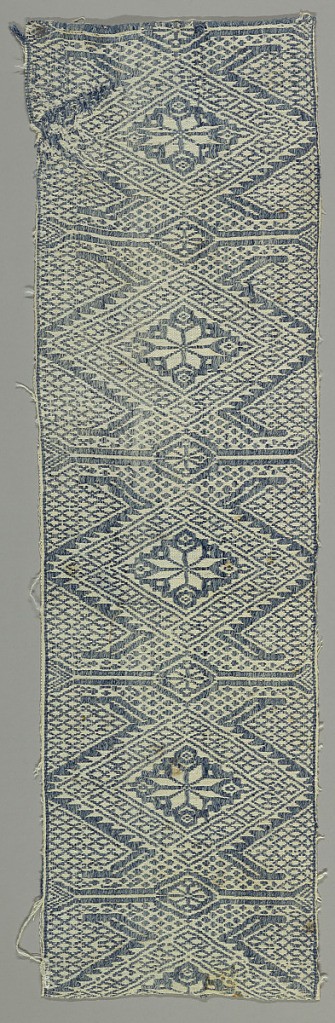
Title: Fragment
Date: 16th–17th century
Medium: linen, cotton Technique: plain weave with supplementary weft
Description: Supplementary weft floating alternatively face to face forming a design of lozenges. Fragment of a fabric type known as a Perugia towel.